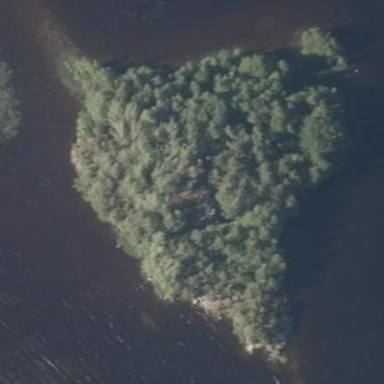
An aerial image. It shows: Island.